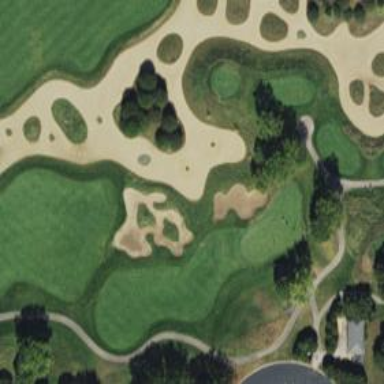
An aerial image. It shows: Golf hole.